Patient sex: M
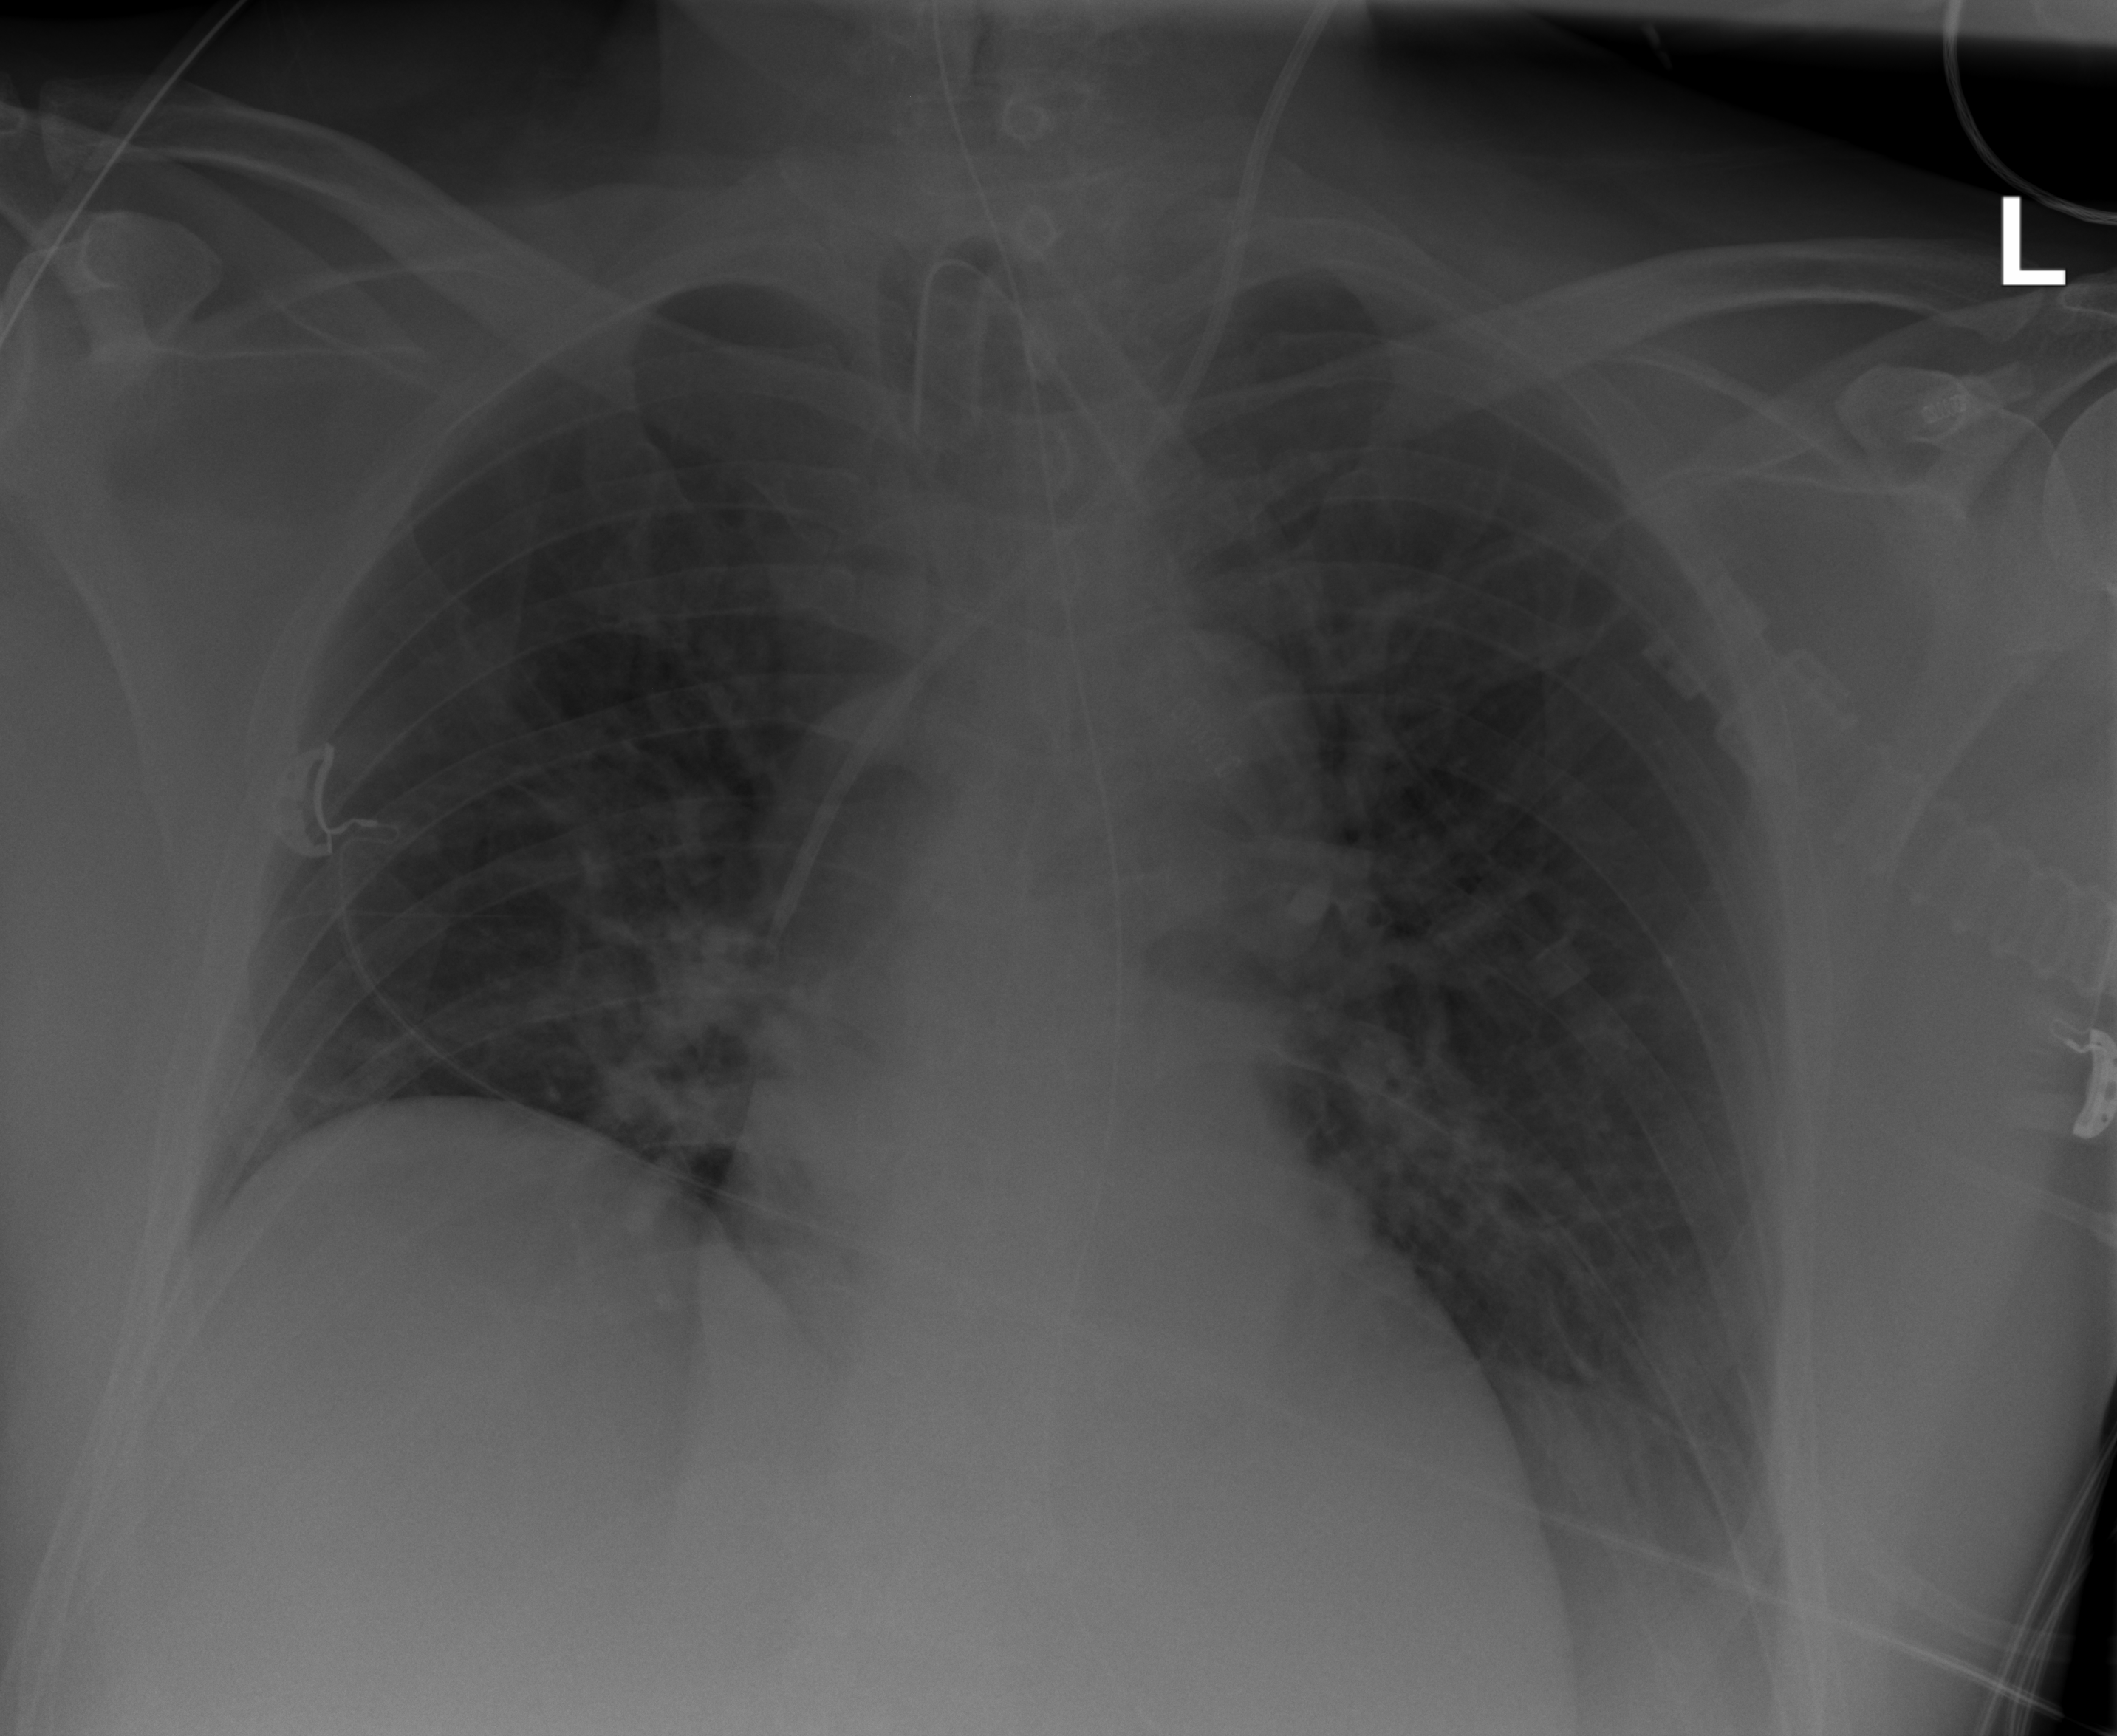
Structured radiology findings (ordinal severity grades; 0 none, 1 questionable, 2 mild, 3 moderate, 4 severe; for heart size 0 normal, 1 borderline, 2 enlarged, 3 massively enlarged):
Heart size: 1
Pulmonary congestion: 2
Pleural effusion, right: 0
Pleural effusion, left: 1
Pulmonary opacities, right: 0
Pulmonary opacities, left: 0
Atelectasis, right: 2
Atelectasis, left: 2